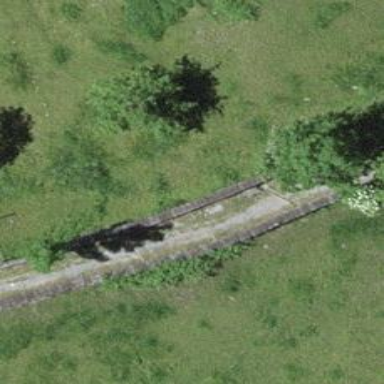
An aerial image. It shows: Dry stone wall barrier.